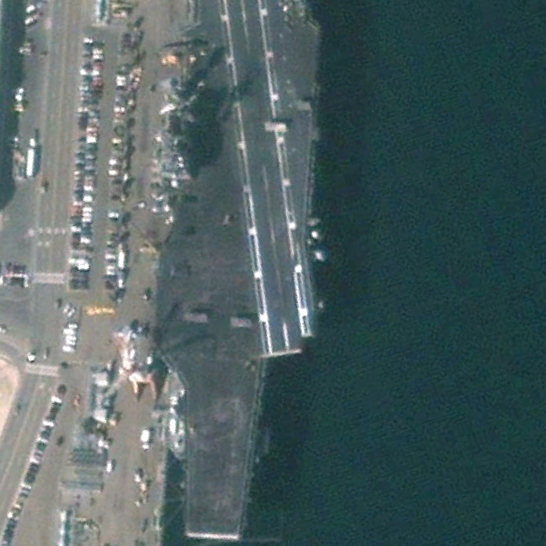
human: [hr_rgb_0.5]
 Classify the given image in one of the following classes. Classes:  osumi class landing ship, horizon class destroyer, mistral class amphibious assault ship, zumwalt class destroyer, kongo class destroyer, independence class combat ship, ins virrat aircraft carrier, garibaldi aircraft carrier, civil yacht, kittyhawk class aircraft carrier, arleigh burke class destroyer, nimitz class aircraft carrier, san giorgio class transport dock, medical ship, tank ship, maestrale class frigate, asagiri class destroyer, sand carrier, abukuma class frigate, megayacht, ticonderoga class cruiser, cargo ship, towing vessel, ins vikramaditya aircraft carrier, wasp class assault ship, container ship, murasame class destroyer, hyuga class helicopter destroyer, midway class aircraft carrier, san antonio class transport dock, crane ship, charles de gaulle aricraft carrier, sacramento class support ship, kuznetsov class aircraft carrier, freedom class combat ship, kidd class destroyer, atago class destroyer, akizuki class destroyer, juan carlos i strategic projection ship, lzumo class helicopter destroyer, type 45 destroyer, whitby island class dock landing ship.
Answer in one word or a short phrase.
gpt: Nimitz class aircraft carrier